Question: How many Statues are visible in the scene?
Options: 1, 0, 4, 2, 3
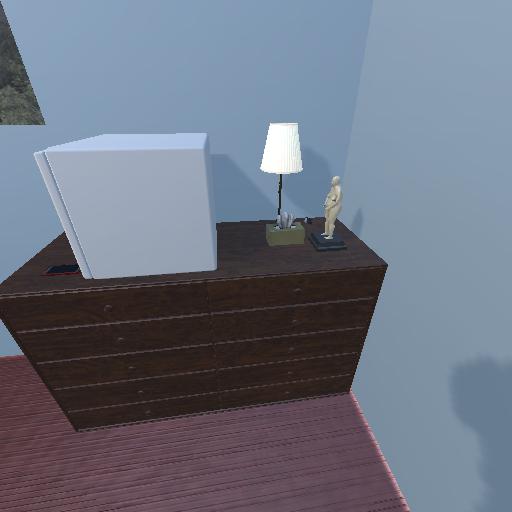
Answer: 1